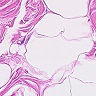
Metastatic tissue present: no